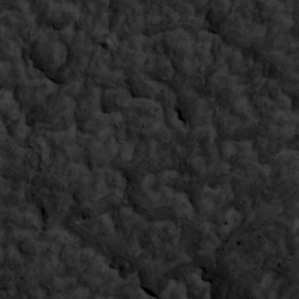
Label: non_frost